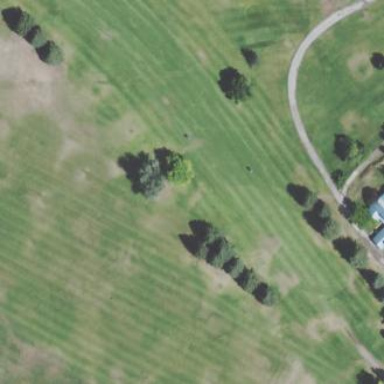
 with lush green grass covering the ground."